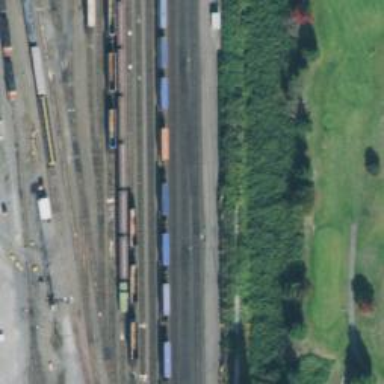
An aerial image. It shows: Railway spur service.